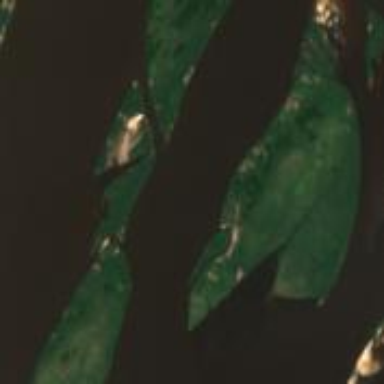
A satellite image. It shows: Islet.